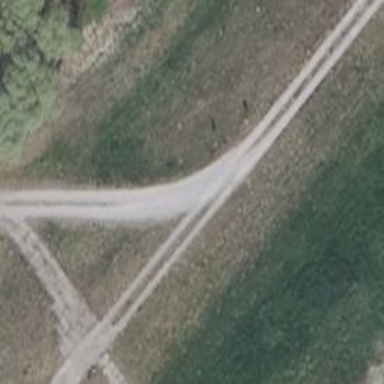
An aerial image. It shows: Track with concrete surface and grade1 tracktype. There is embankment along the track.